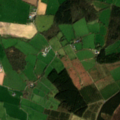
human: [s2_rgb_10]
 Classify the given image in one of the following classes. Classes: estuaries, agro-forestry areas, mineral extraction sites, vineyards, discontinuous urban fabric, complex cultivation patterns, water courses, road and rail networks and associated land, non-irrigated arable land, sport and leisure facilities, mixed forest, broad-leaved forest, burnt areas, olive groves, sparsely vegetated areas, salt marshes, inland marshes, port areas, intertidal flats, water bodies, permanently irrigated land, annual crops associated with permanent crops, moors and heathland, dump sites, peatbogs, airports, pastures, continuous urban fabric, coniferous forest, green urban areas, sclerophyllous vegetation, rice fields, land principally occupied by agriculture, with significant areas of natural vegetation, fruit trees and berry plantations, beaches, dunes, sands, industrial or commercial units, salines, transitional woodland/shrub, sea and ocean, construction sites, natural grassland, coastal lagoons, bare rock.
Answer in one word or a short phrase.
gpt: pastures, coniferous forest, transitional woodland/shrub